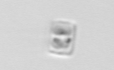
Label: Bacillariophyceae_morphotype1